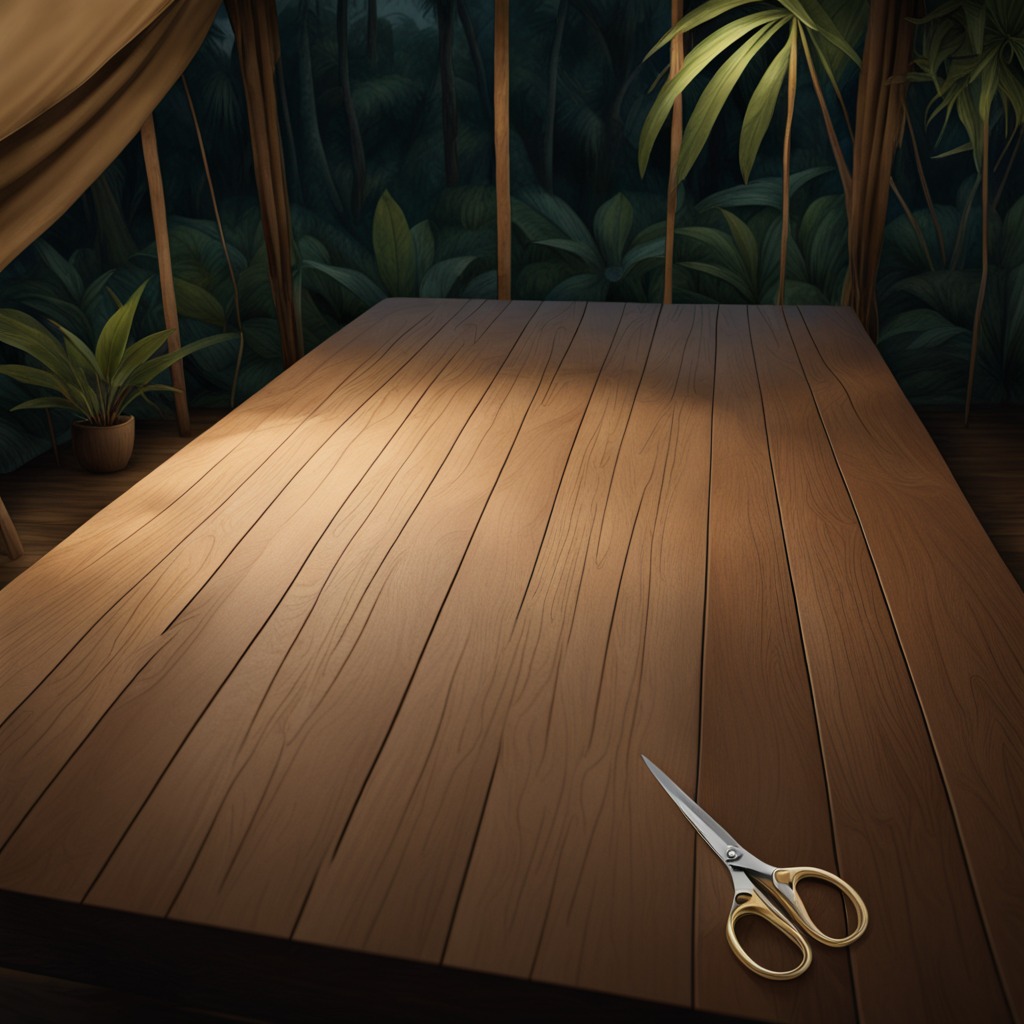
A scissor lying on a wooden table inside a jungle field workshop tent at night dim ambient light soft shadows worn but